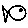
Label: fish